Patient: sex M, age 73
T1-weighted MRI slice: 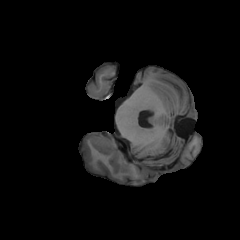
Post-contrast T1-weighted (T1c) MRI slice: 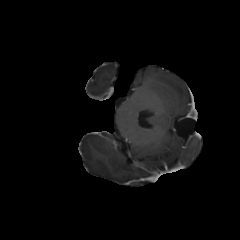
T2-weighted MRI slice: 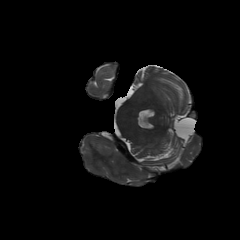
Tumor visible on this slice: no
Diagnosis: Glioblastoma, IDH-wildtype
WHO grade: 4